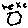
Label: hexagon